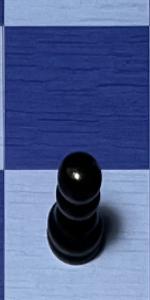
Label: Pawn_Black